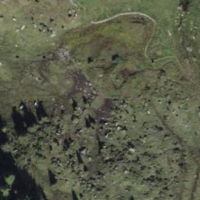
EUNIS habitat code: 24
Species observed at this site:
Saxicola rubetra